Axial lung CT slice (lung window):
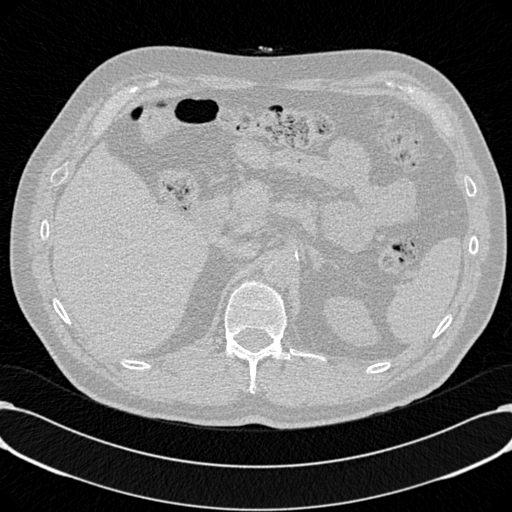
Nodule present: no